Interaction volume radius: 5 \u00c5
Interaction volume height: 10 \u00c5
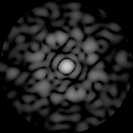
Disorder parameter: 0.8546